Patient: sex M, age 61
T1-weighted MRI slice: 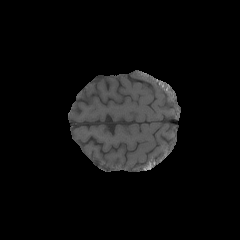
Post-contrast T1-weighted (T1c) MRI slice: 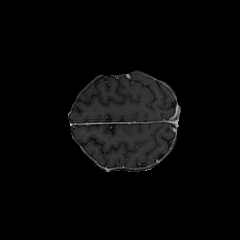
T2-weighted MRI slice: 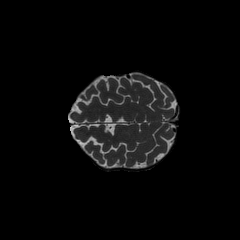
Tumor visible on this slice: no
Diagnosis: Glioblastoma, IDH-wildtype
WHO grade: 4